Question: I fit 500 curves for two models. I plot each of the fits based on model to check for similarities. The trouble is one set of lines will overlay the other. In the example below the logistic lines are completely covered by the spline lines.
Is there a way I can plot both fits and prevent the overlapping so I can still see both sets of lines? Perhaps by changing colors or by using a different geom?
'''
ggplot(data=fullData,aes(X,Y,color=Model,group=id))+geom_line()
'''

'''
> dput(head(fullData))
structure(list(X = c(-6, -5.97595190380762, -5.95190380761523,
-5.92785571142285, -5.90380761523046, -5.87975951903808), Model = c("Logistic",
"Logistic", "Logistic", "Logistic", "Logistic", "Logistic"),
Y = c(40.2327812336246, 40.2062250618146, 40.1837765087578,
40.1613100197852, 40.1387156930829, 40.1159930605682), id = c(1L,
1L, 1L, 1L, 1L, 1L)), .Names = c("X", "Model", "Y", "id"), row.names = c(NA,
6L), class = "data.frame")
'''
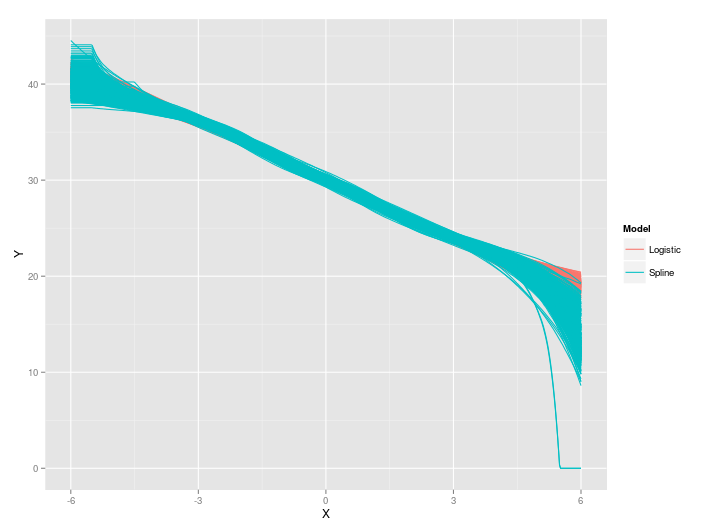
Answer: Glad the alpha worked out for you. If you'd like to be able to accept + close the request you can just click on this example of added alpha (with some simulated data):
'''
library(ggplot2)
#function to generate some data
makeLine <- function(x){
set.seed(x)
Y <- c(runif(1,38,42),runif(1,34,38),runif(1,28,32),runif(1,23,27),runif(1,10,20))
X <- c(-6,-3,0,3,6)
if(x > 40){
model <- "Spline"
} else {
model <- "Logistic"
}
data.frame(X=X,Y=Y,id=x,model=model)
}
#make a data set
dat <- do.call(rbind,lapply(1:100,makeLine))
#add alpha to your plot
ggplot(data=dat,aes(X,Y,color=model,group=id)) + geom_line(alpha=0.15)
'''